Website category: restaurant
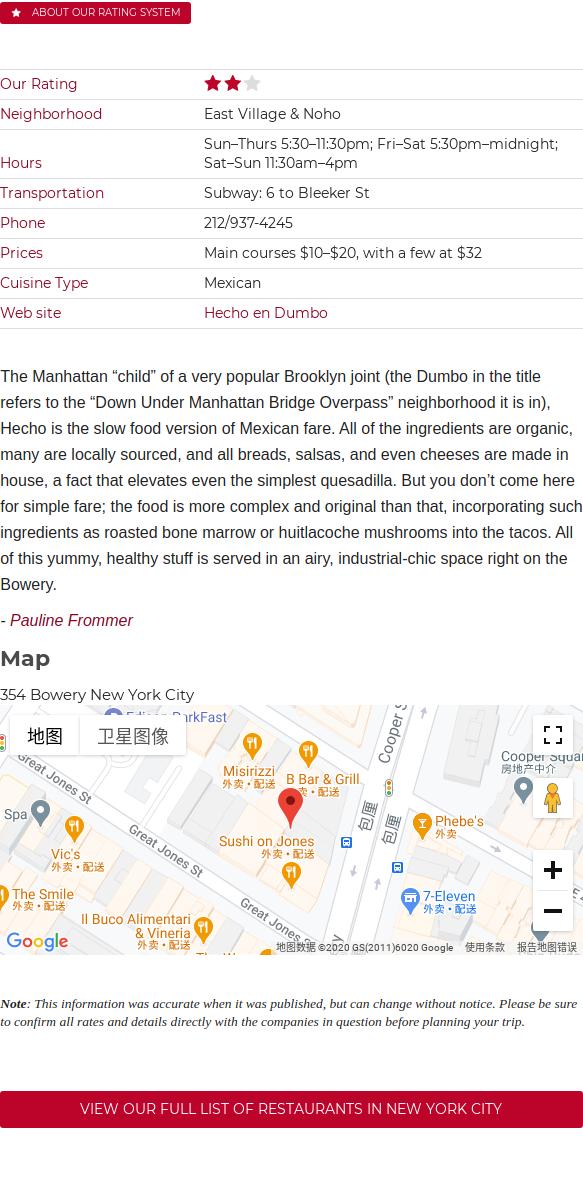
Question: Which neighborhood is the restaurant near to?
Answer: East Village & Noho

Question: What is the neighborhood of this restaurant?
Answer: East Village & Noho

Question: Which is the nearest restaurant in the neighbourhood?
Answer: East Village & Noho

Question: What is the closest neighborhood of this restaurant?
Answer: East Village & Noho

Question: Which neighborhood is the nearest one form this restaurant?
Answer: East Village & Noho

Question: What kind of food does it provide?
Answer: Mexican

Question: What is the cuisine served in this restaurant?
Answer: Mexican

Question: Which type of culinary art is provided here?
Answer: Mexican

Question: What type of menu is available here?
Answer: Mexican

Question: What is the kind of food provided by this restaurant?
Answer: Mexican

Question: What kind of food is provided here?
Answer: Mexican

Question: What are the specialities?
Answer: Mexican

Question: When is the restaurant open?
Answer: SunThurs 5:3011:30pm; FriSat 5:30pmmidnight; SatSun 11:30am4pm

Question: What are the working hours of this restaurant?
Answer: SunThurs 5:3011:30pm; FriSat 5:30pmmidnight; SatSun 11:30am4pm

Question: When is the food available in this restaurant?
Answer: SunThurs 5:3011:30pm; FriSat 5:30pmmidnight; SatSun 11:30am4pm

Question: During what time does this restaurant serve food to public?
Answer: SunThurs 5:3011:30pm; FriSat 5:30pmmidnight; SatSun 11:30am4pm

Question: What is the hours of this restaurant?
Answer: SunThurs 5:3011:30pm; FriSat 5:30pmmidnight; SatSun 11:30am4pm

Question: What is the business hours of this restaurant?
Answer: SunThurs 5:3011:30pm; FriSat 5:30pmmidnight; SatSun 11:30am4pm

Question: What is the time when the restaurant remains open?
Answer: SunThurs 5:3011:30pm; FriSat 5:30pmmidnight; SatSun 11:30am4pm

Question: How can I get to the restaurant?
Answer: Subway: 6 to Bleeker St

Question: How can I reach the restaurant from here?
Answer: Subway: 6 to Bleeker St

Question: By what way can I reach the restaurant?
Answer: Subway: 6 to Bleeker St

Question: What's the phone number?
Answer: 212/937-4245

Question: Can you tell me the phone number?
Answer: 212/937-4245

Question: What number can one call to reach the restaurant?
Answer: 212/937-4245

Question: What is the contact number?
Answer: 212/937-4245

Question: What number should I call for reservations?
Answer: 212/937-4245

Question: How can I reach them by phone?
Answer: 212/937-4245

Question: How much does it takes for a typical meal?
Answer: Main courses $10$20, with a few at $32

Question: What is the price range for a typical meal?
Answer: Main courses $10$20, with a few at $32

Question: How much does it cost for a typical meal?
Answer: Main courses $10$20, with a few at $32

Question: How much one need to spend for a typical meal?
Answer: Main courses $10$20, with a few at $32

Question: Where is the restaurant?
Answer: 354 Bowery New York City

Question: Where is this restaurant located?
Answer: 354 Bowery New York City

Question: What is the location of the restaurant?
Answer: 354 Bowery New York City

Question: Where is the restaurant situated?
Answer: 354 Bowery New York City

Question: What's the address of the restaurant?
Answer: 354 Bowery New York City

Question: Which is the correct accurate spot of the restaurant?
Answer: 354 Bowery New York City

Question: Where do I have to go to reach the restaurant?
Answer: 354 Bowery New York City